Field crop: tomato
Growth stage: 1
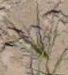
Species: cyperus